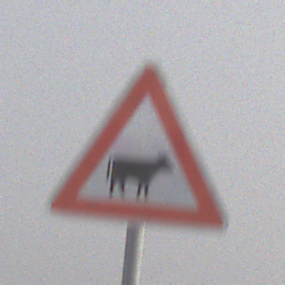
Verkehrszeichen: ViehtriebLinks
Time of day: MorningAfternoon
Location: Outdoor (Nature)
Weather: PartlyCloudy
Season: NotSpecified
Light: Natural